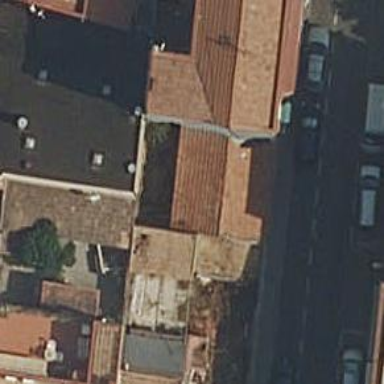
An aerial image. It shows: Bar.